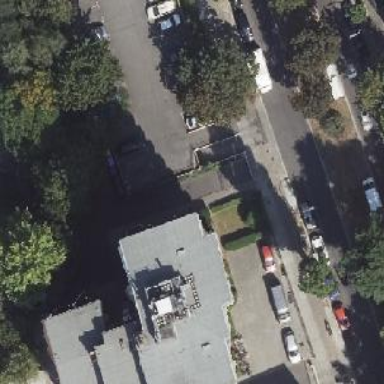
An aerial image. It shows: Parking entrance.